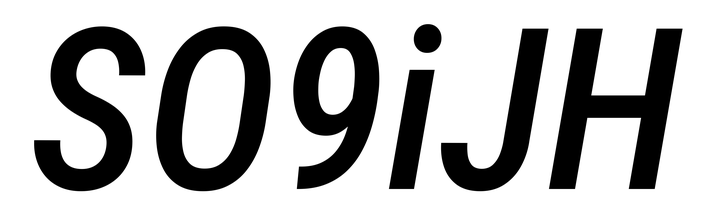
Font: Roboto-Italic_Condensed_Medium_Italic